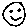
Label: smiley face